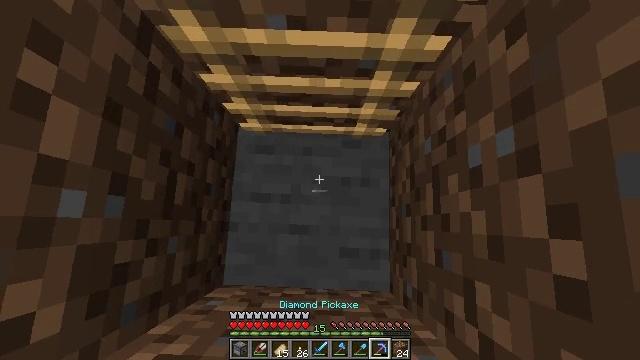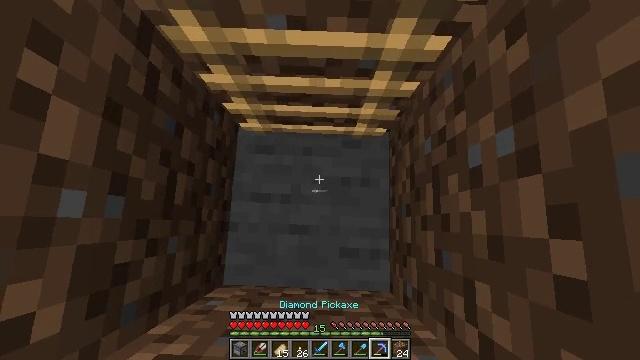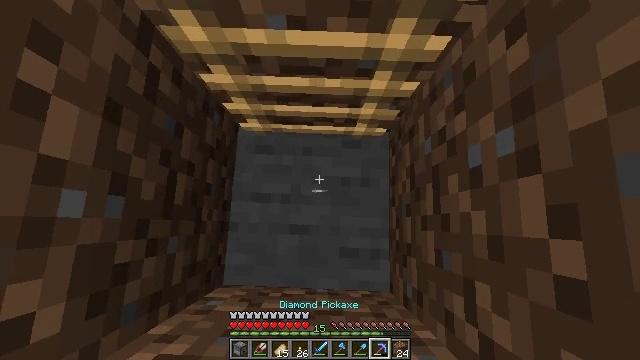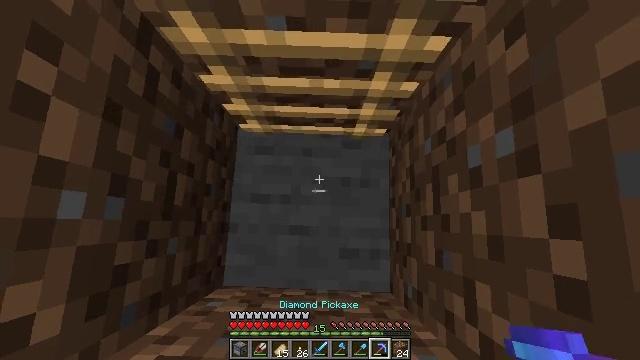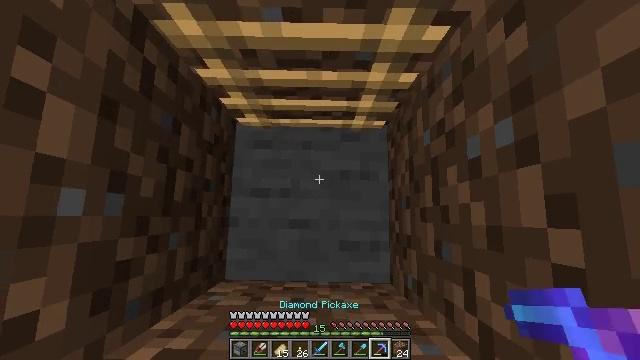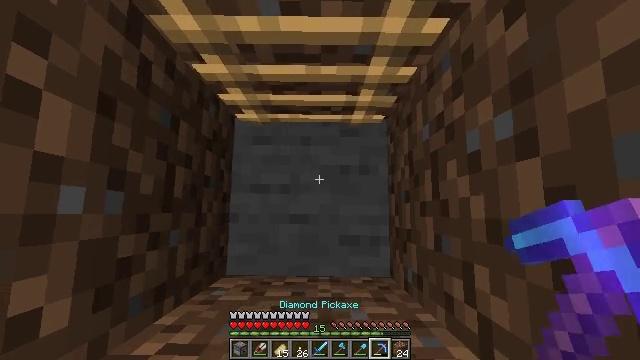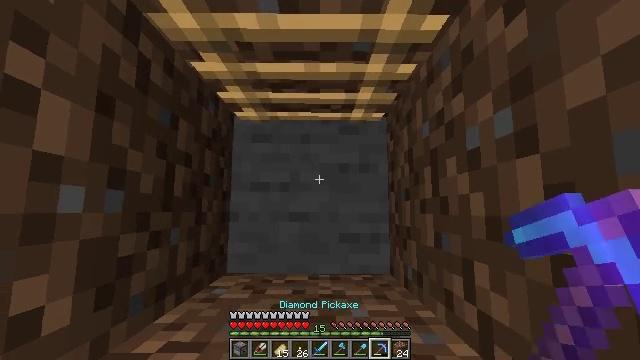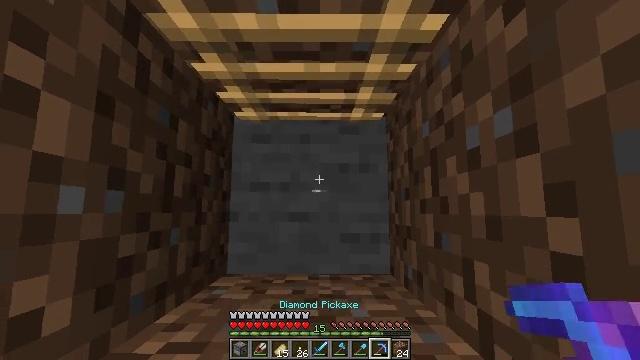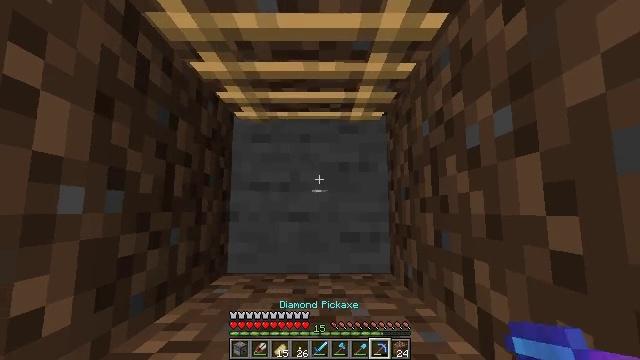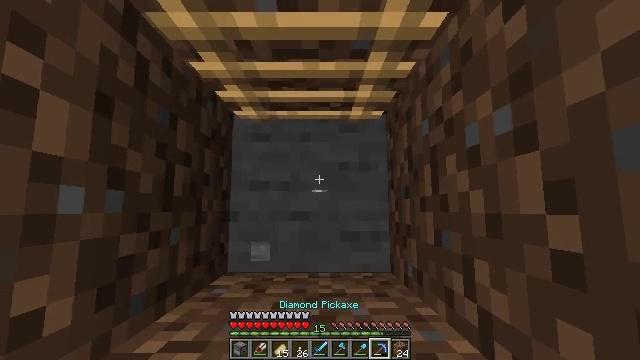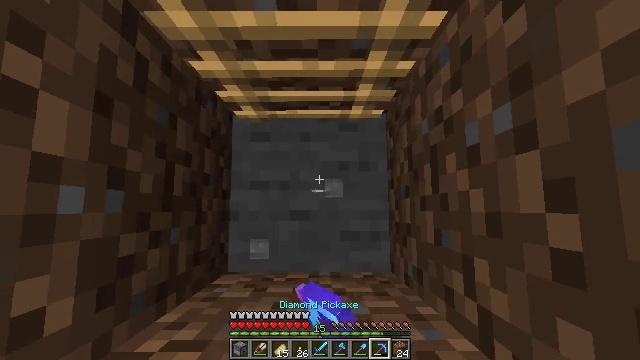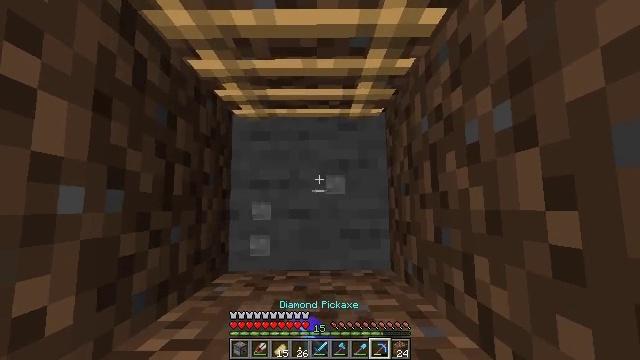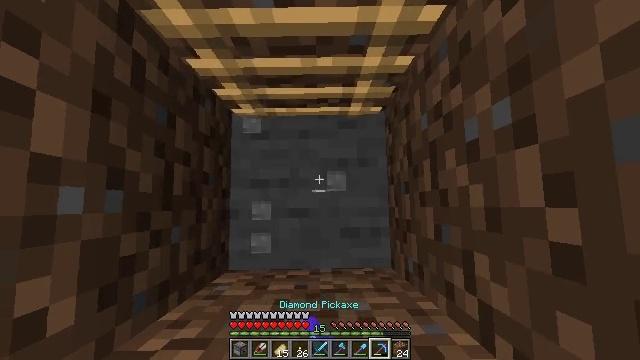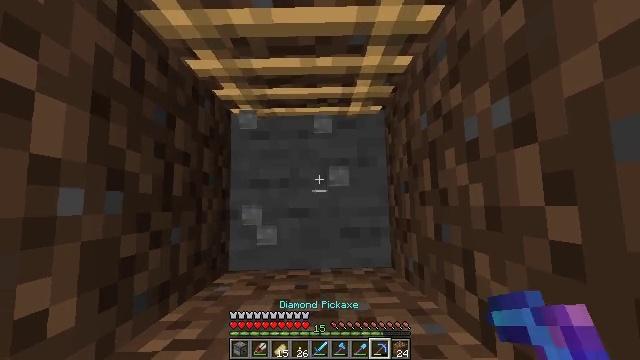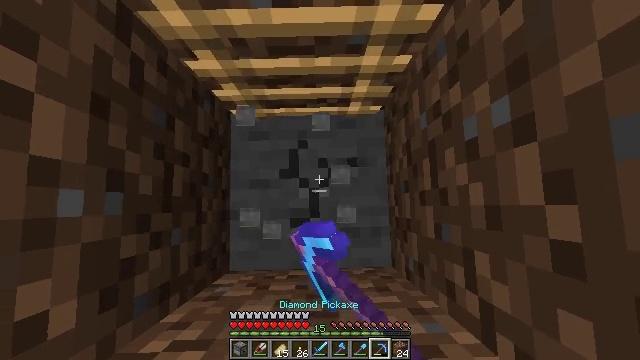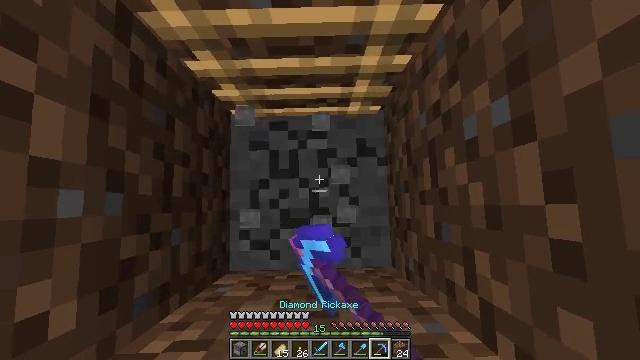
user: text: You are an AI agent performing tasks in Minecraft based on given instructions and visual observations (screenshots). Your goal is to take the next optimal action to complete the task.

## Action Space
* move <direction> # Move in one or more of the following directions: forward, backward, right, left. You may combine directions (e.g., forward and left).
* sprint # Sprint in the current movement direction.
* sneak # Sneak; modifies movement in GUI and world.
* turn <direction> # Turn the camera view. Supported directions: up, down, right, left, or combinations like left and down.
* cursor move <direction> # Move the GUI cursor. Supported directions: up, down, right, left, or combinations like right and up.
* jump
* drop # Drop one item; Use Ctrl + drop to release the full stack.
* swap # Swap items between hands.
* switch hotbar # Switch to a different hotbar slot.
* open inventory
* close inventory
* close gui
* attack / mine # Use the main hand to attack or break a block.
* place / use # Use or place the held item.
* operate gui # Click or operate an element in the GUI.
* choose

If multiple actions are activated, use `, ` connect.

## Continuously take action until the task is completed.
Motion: motion action
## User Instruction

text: Break the stone block.
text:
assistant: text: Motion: no_op
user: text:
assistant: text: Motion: no_op
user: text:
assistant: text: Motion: no_op
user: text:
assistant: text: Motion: turn down
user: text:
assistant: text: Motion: turn down
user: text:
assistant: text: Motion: no_op
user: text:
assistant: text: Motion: no_op
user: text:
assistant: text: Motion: no_op
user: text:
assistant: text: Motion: attack / mine
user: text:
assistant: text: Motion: attack / mine
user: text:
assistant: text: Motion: attack / mine
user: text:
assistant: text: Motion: attack / mine
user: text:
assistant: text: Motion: attack / mine
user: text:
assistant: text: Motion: attack / mine
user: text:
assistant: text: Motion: attack / mine
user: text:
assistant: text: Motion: attack / mine
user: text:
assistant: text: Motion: attack / mine
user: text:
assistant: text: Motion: attack / mine
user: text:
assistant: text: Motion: attack / mine
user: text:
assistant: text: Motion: attack / mine
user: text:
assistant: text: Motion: attack / mine
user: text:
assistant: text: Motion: attack / mine
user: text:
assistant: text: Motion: attack / mine
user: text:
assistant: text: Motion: attack / mine
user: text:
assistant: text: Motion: attack / mine
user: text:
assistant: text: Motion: attack / mine
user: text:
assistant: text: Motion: attack / mine
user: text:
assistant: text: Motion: attack / mine
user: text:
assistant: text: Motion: attack / mine
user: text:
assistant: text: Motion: attack / mine